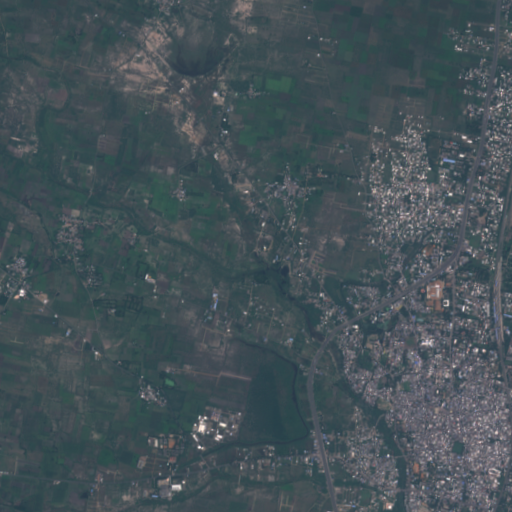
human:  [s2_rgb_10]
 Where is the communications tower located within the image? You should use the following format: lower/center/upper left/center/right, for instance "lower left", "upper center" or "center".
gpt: The communications tower is located in the center right of the image.
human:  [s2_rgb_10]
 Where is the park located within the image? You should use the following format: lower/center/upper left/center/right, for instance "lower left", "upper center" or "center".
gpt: The park is located in the lower right of the image.
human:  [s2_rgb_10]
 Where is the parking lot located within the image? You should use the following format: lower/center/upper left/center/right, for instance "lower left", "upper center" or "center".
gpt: The parking lot is located in the lower right of the image.
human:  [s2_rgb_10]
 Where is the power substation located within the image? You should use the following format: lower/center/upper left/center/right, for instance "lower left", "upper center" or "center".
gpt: The power substation is located in the lower right of the image.
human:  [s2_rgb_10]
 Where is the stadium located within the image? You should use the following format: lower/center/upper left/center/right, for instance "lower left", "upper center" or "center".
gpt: The stadium is located in the center right of the image.
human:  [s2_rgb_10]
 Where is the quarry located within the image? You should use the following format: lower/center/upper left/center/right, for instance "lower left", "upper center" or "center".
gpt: There is no quarry in the image.